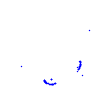
Particle: pion